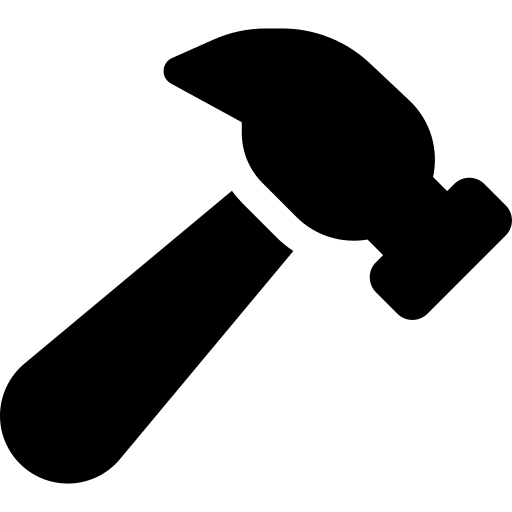
Tags: icon, FontAwesome, fa-icon, solid, hammer